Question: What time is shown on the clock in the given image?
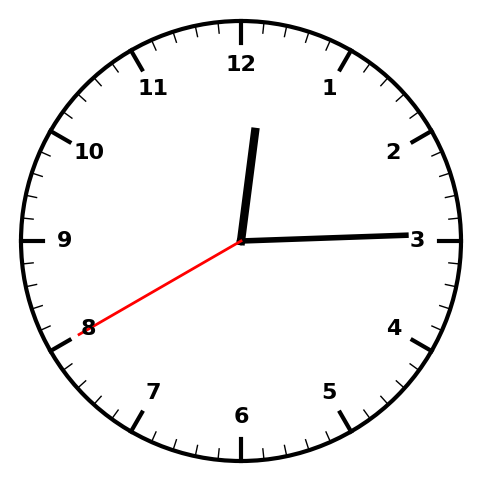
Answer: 12:14:40